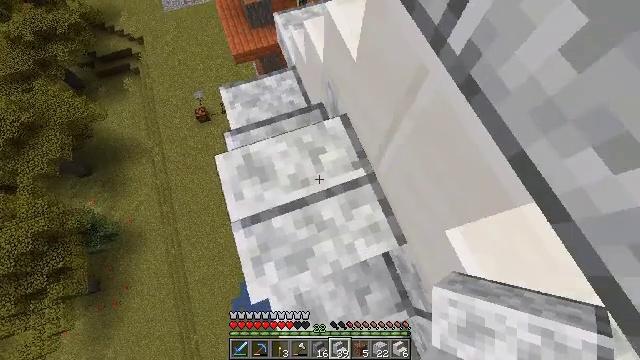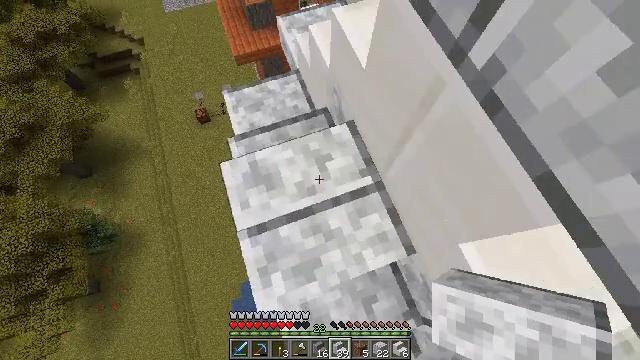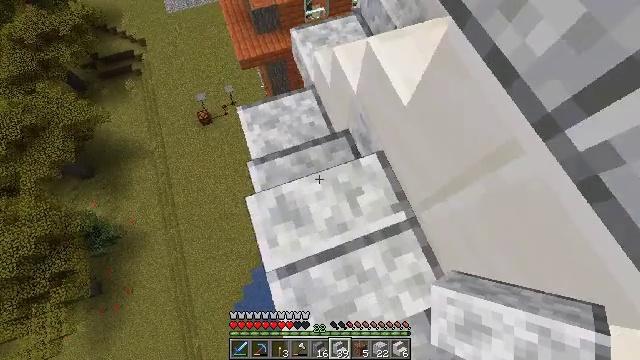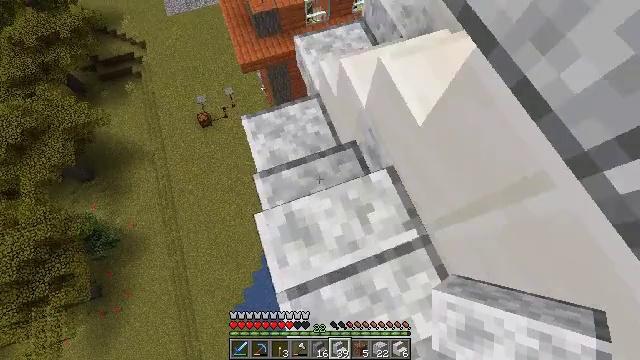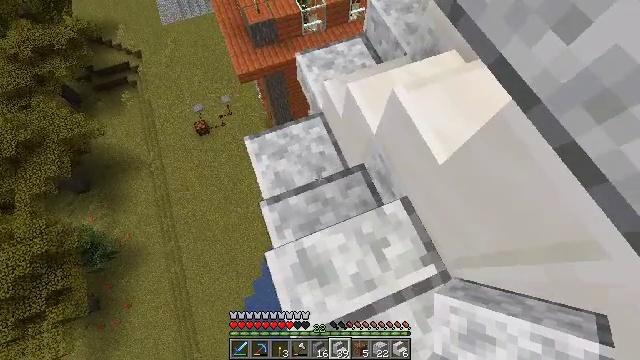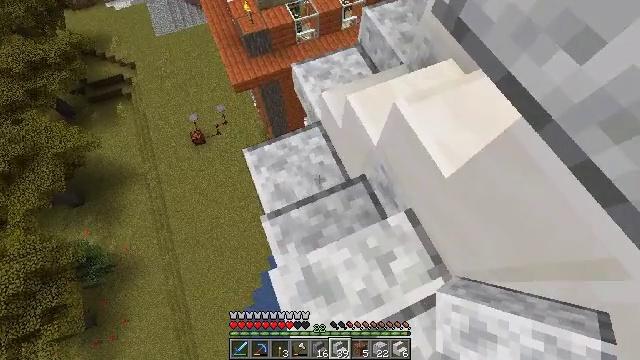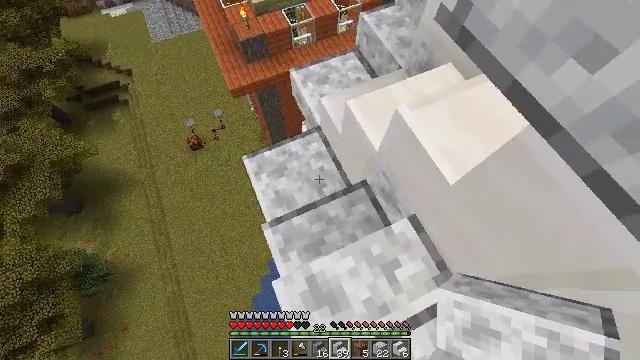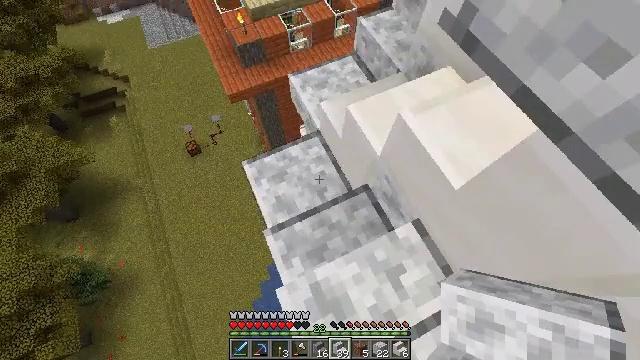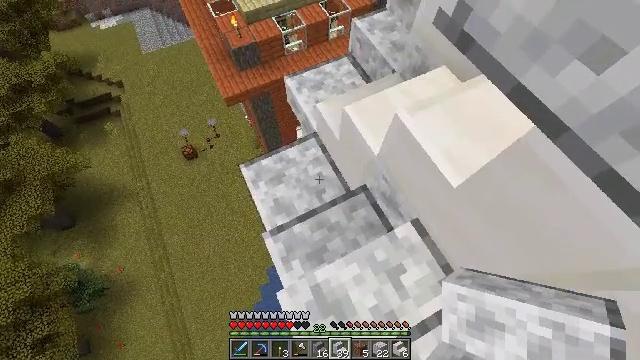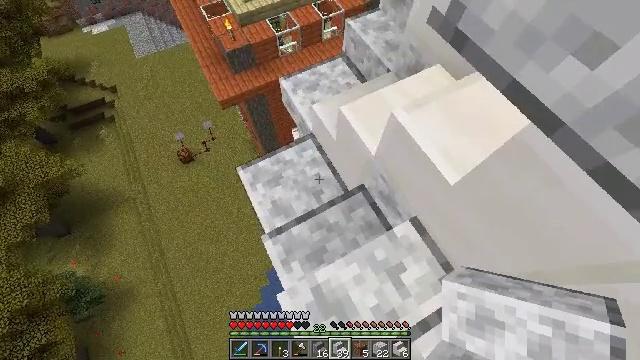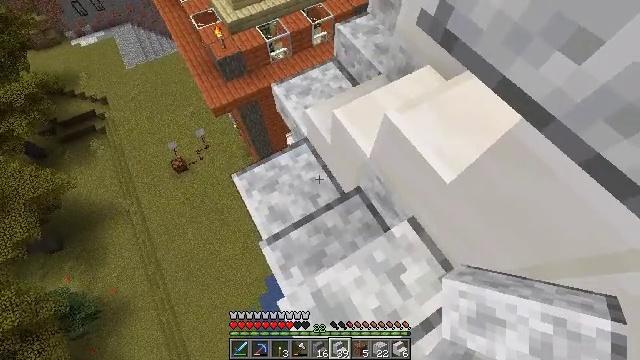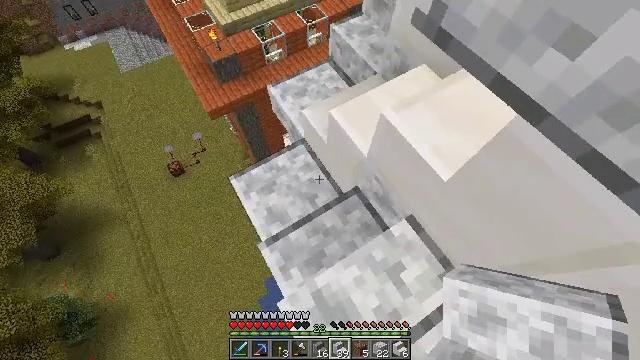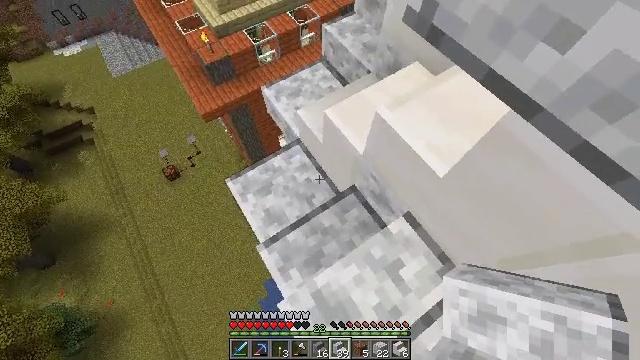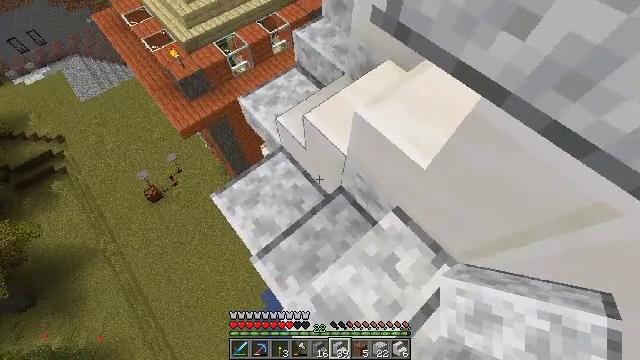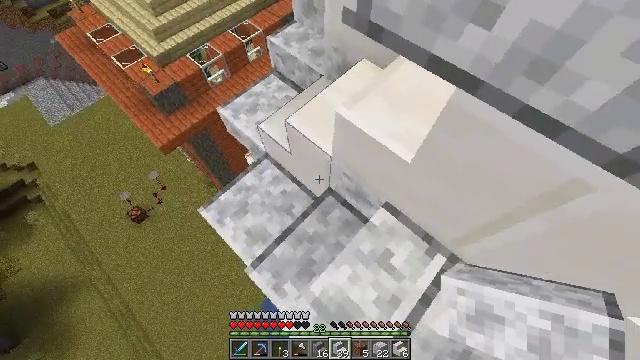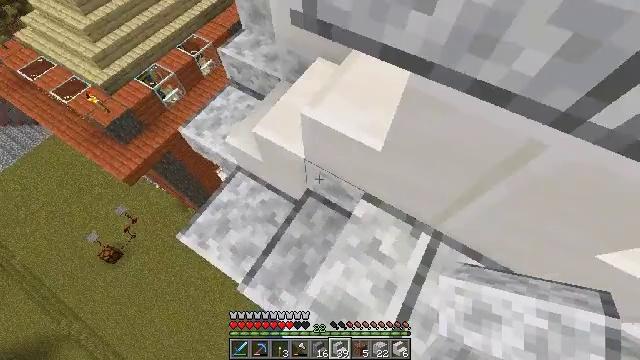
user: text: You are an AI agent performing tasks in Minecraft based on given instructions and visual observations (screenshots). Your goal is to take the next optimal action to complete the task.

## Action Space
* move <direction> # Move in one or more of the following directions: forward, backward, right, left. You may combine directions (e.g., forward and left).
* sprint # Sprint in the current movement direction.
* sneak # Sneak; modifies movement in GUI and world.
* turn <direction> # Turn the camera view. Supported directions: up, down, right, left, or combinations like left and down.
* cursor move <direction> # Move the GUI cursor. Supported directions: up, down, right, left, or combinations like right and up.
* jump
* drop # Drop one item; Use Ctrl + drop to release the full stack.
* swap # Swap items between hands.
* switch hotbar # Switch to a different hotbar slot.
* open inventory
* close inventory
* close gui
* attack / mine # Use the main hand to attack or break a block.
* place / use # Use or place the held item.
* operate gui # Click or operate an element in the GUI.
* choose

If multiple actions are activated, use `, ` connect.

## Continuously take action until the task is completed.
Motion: motion action
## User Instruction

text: Mine the polished diorite stairs.
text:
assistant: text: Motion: move forward and move left
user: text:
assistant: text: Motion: move forward and move left
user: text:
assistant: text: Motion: move forward
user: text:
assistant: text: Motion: turn right
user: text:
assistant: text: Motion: turn right and up
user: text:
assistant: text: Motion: turn right
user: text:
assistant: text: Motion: no_op
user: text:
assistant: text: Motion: turn right
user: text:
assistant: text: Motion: turn right
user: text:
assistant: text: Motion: turn right
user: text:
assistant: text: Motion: turn right
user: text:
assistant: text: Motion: turn right
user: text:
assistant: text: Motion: turn right
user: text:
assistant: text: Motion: turn right
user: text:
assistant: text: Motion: turn right
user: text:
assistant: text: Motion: turn right
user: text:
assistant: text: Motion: turn right
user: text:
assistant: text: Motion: turn right
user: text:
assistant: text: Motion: turn right
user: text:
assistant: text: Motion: turn right
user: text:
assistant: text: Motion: turn right
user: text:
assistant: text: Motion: turn right
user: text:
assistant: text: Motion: turn right and up
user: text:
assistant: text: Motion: turn up
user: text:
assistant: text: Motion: turn up
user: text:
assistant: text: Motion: no_op
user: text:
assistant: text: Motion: no_op
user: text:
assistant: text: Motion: no_op
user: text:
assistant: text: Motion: no_op
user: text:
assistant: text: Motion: no_op